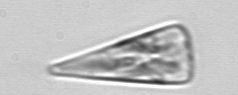
Label: Licmophora